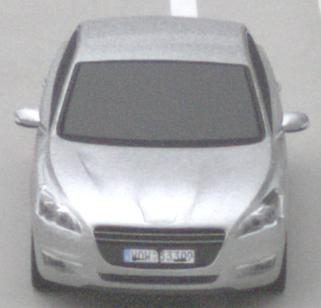
Make: Peugeot
Model: 508 120 VTi
Detailed model: 508 (I) Limousine
Model produced from: 2011/03
Model produced until: 2014/05
Doors: 4
Color: white
Road condition: dry road
Daytime: midday
Contrast: low contrast